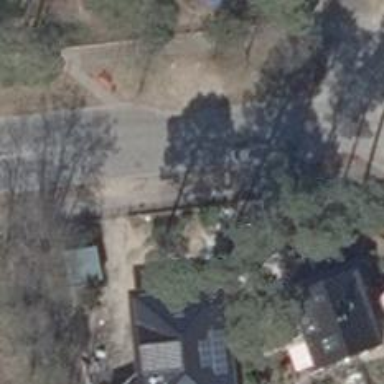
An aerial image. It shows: Asphalt sidewalk.